Interaction volume radius: 10 \u00c5
Interaction volume height: 35 \u00c5
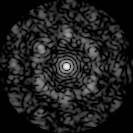
Disorder parameter: 0.7163